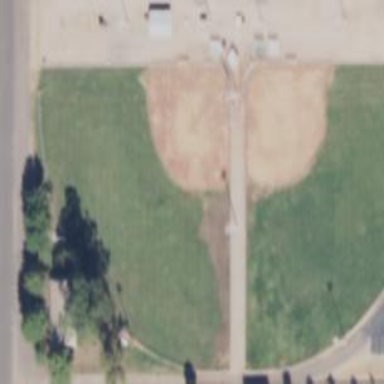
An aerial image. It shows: Baseball pitch for leisure land.